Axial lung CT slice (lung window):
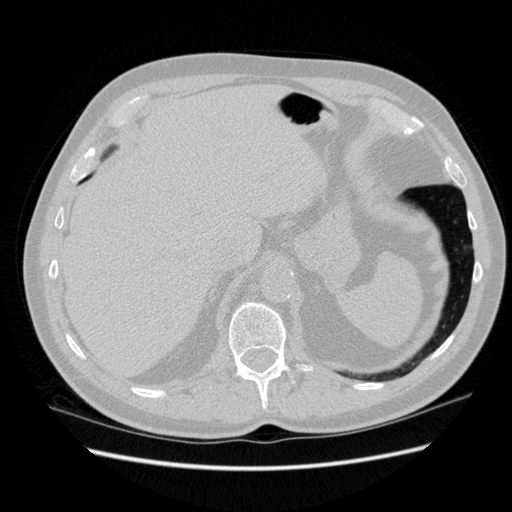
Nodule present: no